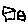
Label: star